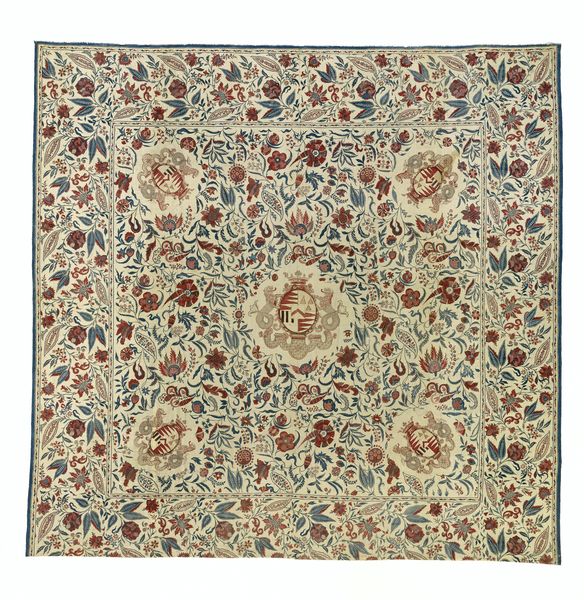
Titel: Palempore met wapen Sweerts
Standort: Amsterdam
Institution: Rijksmuseum
Schlagwörter: blätter, blumen, braun, muster, teppich, floral, rouge, tapis, fleurs, fleur, bleu, perse, feuilles, persan, végétal, tapisserie, feuille, blason